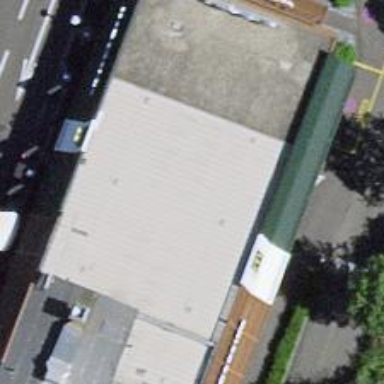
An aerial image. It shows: Fast food establishment.